Question: I am trying to set up twitter typeahead in my application.
<URL>
Howevery, I don't get this thing to work. I have included the js file and have this as my input
'''
<input id="hashtag_search" name="s" type="text" class="form-control typeahead tt-query tt-hint" placeholder="#hashtag" autocomplete="off" dir="auto">
'''
and this as my JS:
'''
$("#hashtag_search").typeahead({
name: 's',
local: ['timtrueman', 'JakeHarding', 'vskarich']
});
'''
Can anyone help? Would be great.
Thanks!

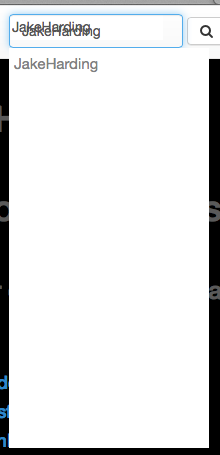
Answer: it didn't work for me either until i put your JS inside $(document).ready(); block